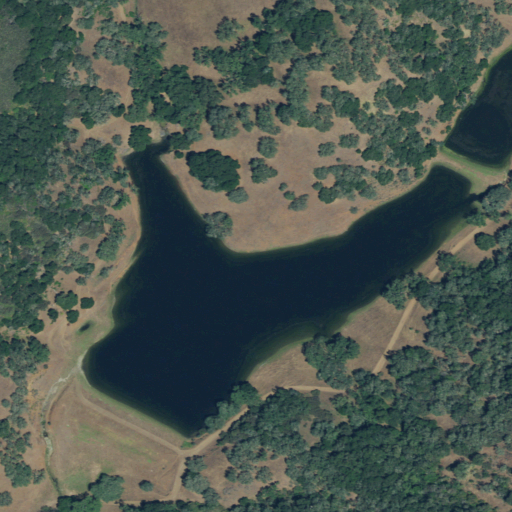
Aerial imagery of valley in California named Dunn Canyon containing mixed forest, shrub, open water, grassland, and woody wetlands